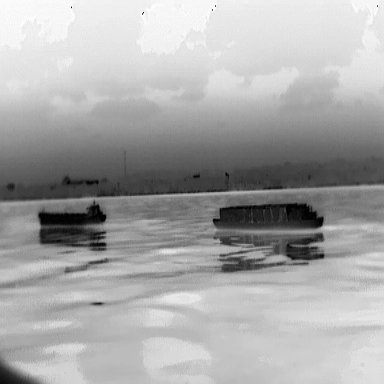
There is a liner in the infrared image.